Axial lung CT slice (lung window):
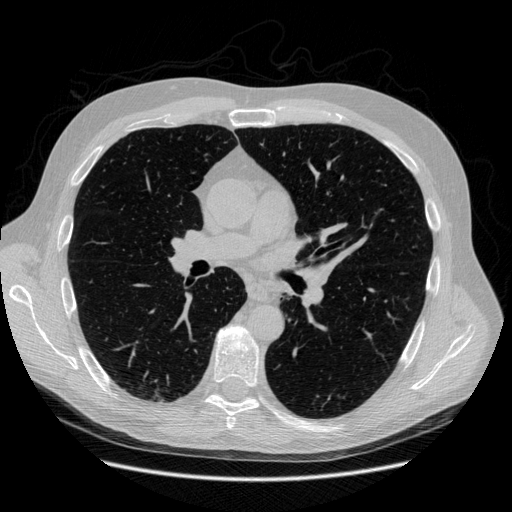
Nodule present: no